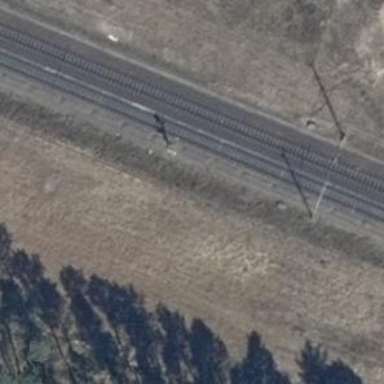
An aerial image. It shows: Railway signal.